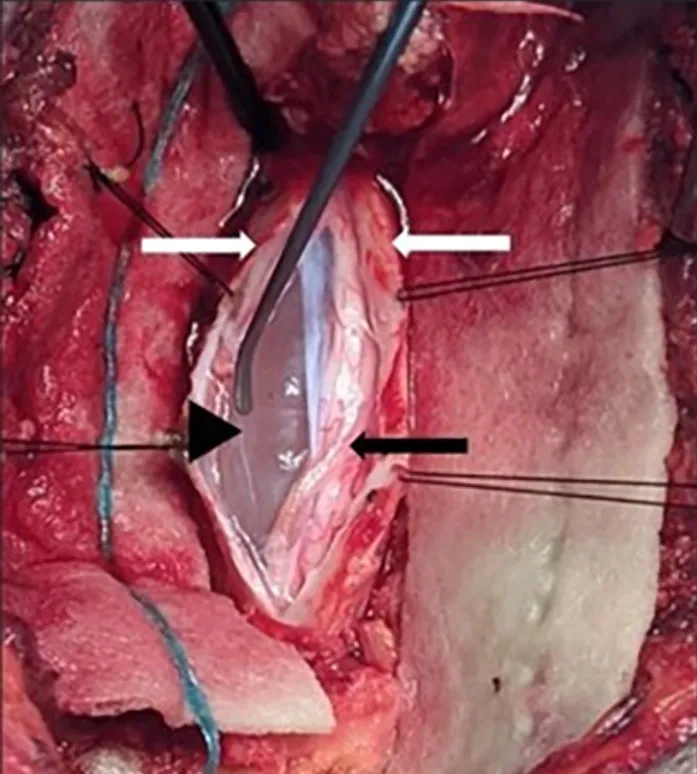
Intraoperative view (via a laminectomy) of the thoracic intradural extramedullary arachnoid cyst. The white arrows indicate retracted edges of the incised dura, the black arrowhead indicates the arachnoid cyst, and the black arrow indicates the compressed spinal cord.
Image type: medical_photograph (other_medical_photograph)